Chest X-ray. View position: PA
Patient age: 67
Patient sex: F
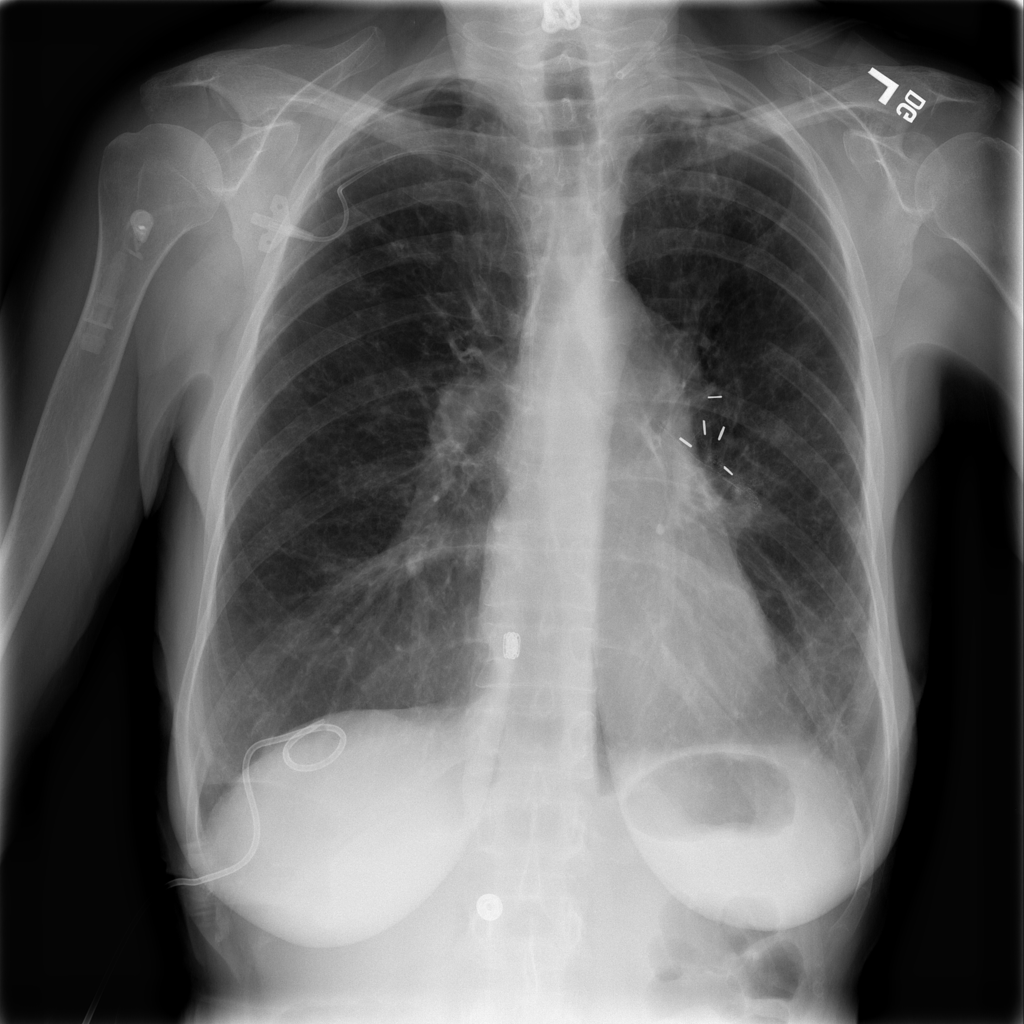
Finding: Pneumothorax